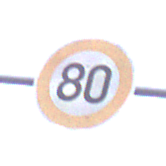
Verkehrszeichen: Geschwindigkeit80
Umgebung: Outdoor, Suburban
Tageszeit: MorningAfternoon
Wetter: Overcast
Licht: Natural
Jahreszeit: NotSpecified
Kontrast: LowContrast